Field crop: maize
Growth stage: 2
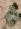
Species: chenopodium